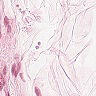
Metastatic tissue present: no